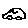
Label: car